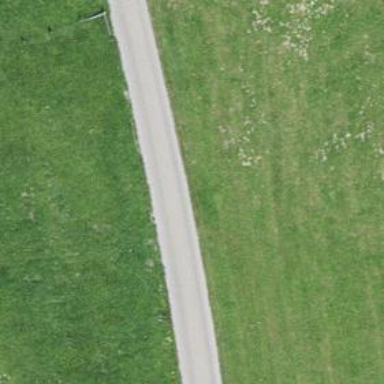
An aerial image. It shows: Unclassified asphalt road with no sidewalk.